Field crop: maize
Growth stage: 2
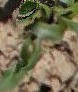
Species: maize